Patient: sex F, age 59
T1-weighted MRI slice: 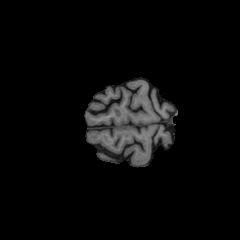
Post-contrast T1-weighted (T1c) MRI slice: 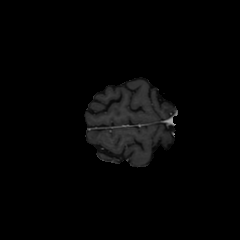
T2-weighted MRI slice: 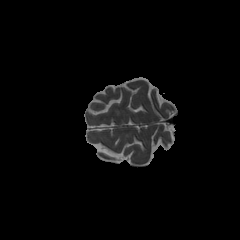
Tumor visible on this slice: no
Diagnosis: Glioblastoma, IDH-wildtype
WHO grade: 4